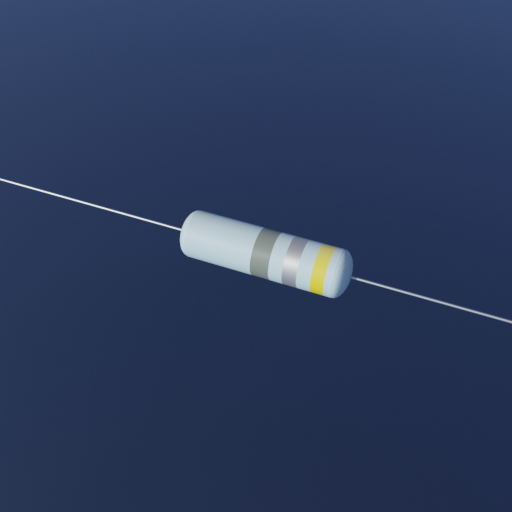
Resistor colour bands (in order): gray, silver, yellow